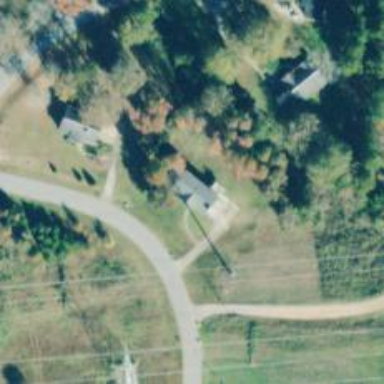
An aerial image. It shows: Simple and straightforward house.